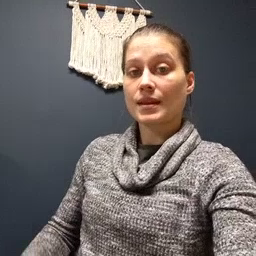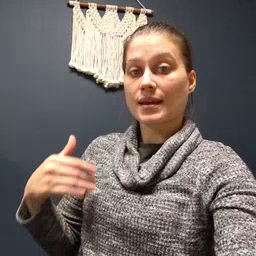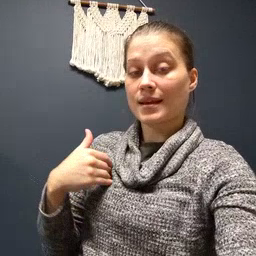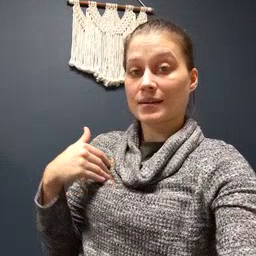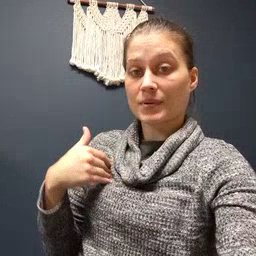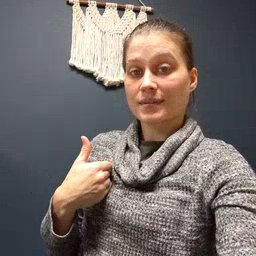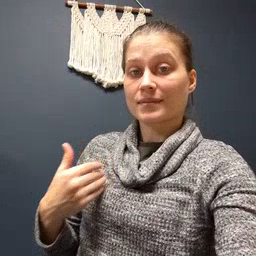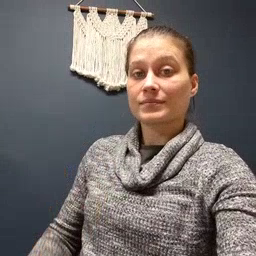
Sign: animal